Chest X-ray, AP view. Patient: 37 years old, sex F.
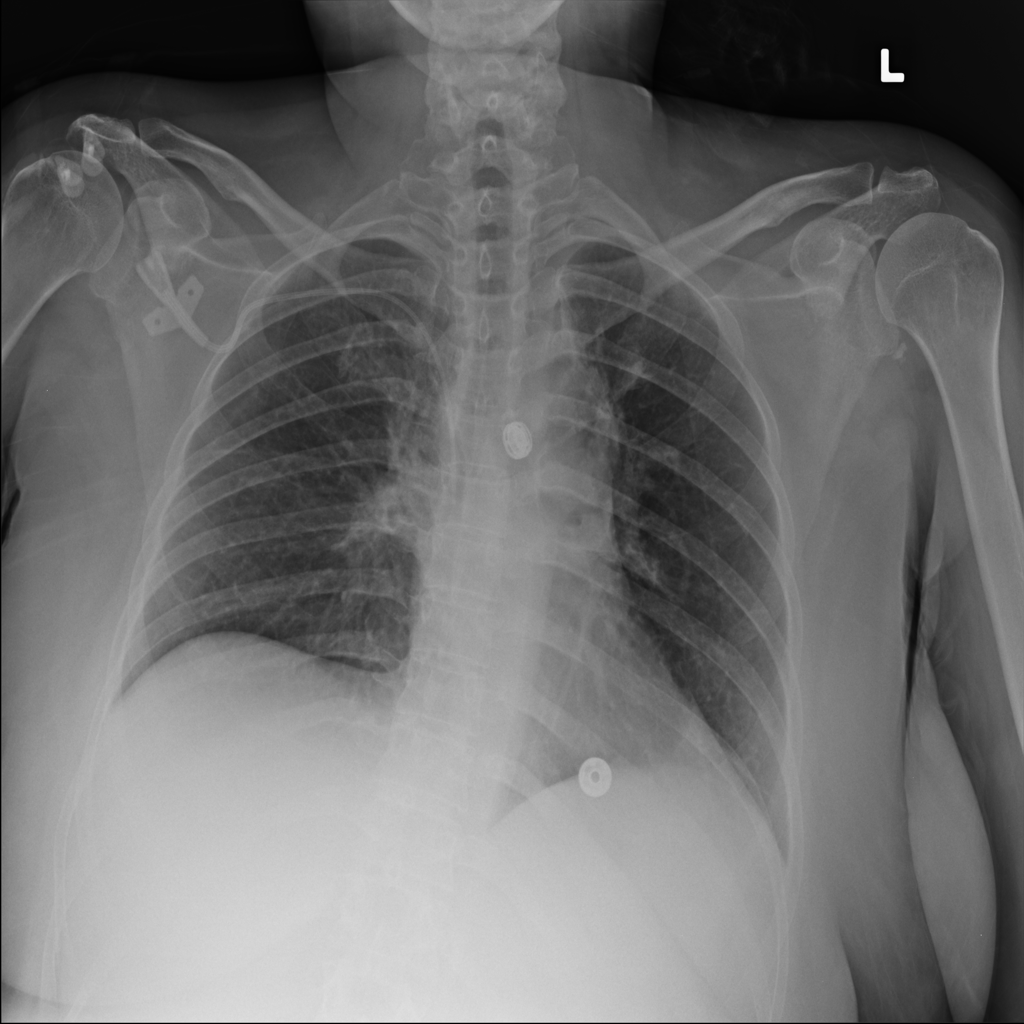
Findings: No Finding